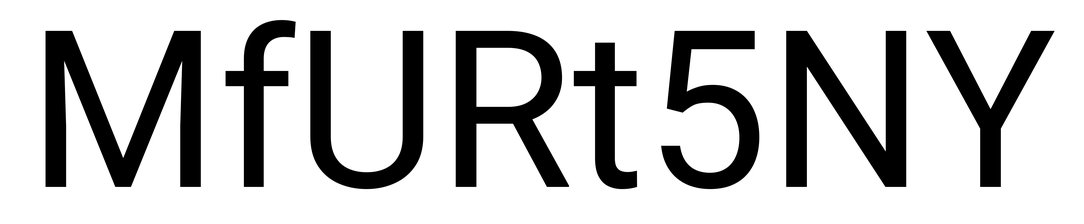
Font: Roboto_Regular